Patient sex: F
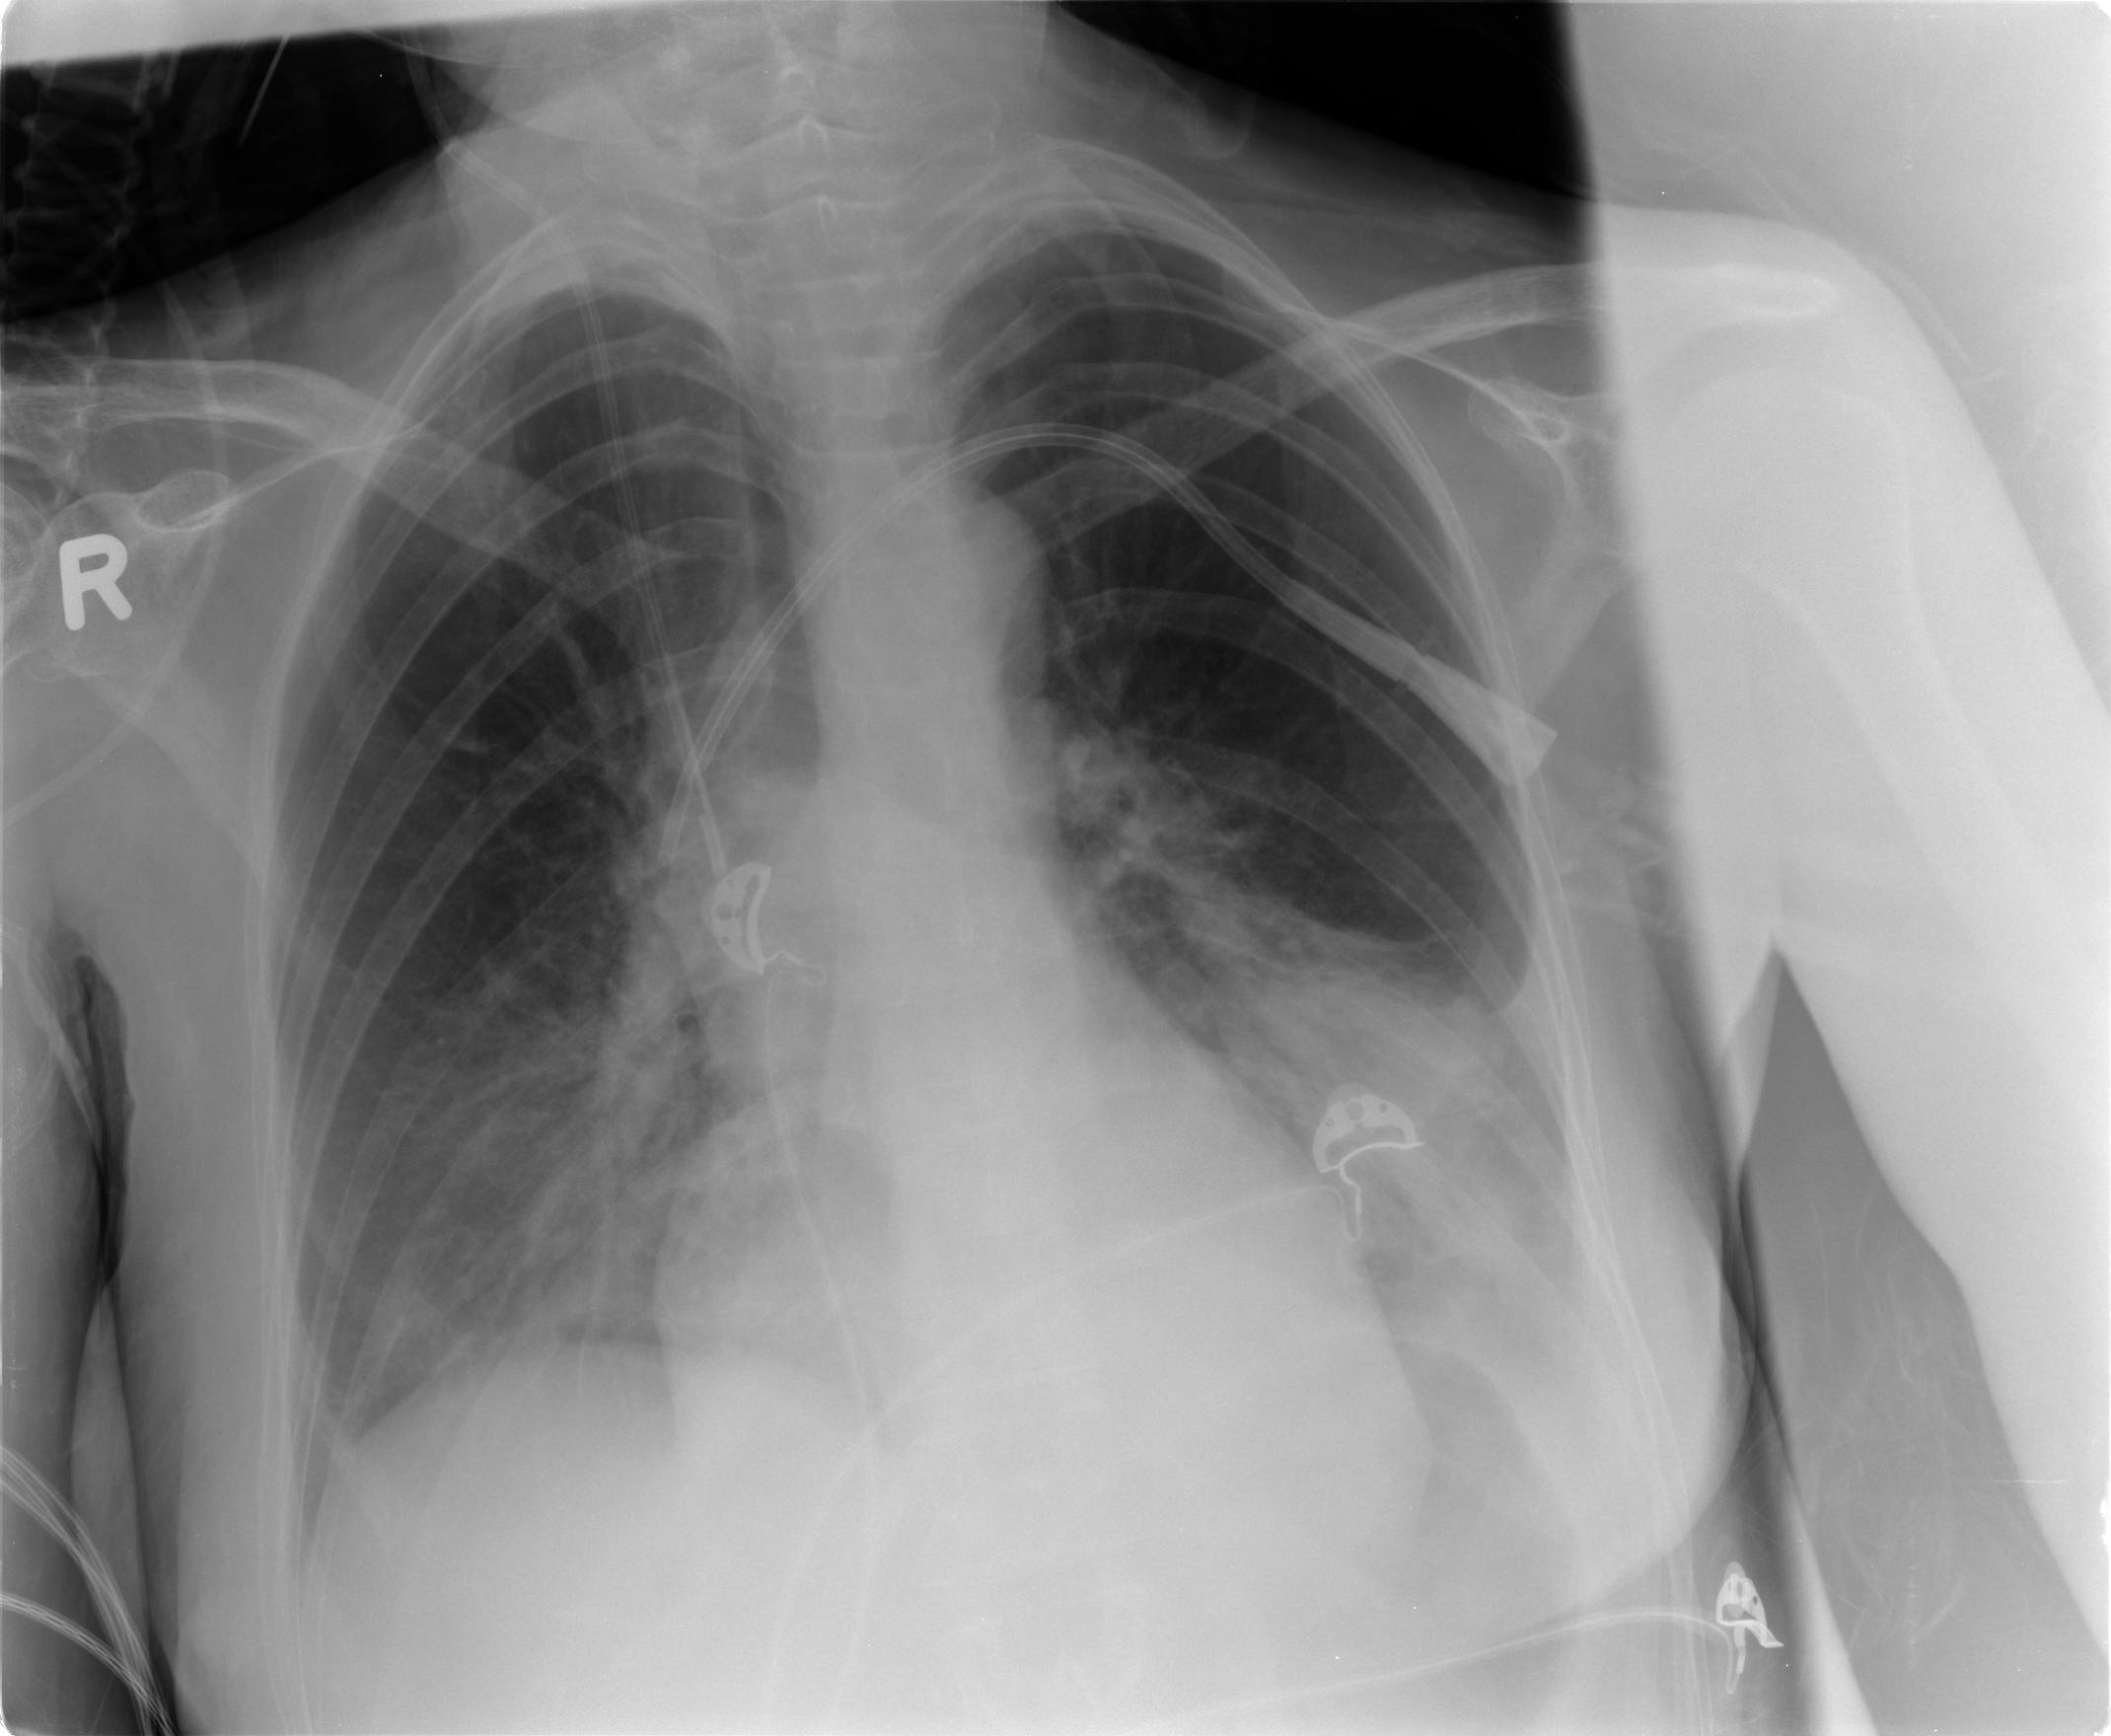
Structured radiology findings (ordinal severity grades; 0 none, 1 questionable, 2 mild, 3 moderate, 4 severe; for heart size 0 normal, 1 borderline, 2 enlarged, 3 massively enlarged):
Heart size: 0
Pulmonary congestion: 2
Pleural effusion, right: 2
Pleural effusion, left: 2
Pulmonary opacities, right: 1
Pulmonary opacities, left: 2
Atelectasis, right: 2
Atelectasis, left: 3